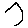
Label: hexagon